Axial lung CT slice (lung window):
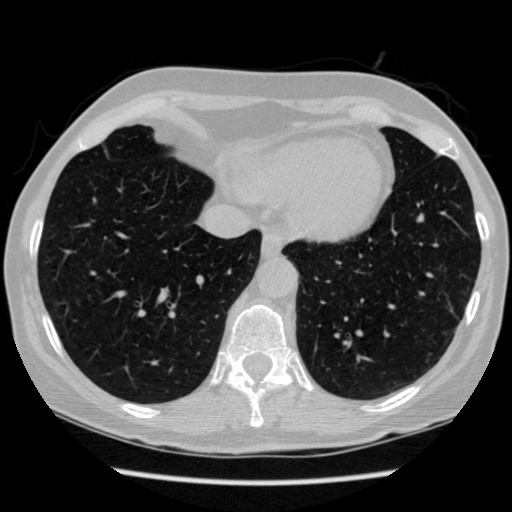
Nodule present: no